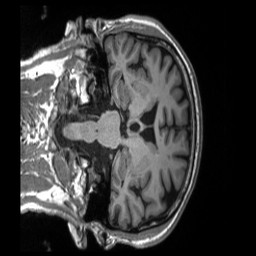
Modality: T1w
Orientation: coronal
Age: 65
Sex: male
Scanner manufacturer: siemens
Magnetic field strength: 3 T
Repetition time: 2.53 s
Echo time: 0.00219 s